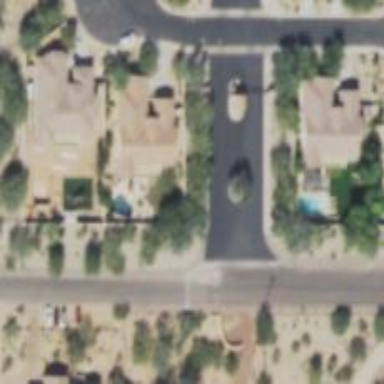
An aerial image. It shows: Asphalt road in residential area.